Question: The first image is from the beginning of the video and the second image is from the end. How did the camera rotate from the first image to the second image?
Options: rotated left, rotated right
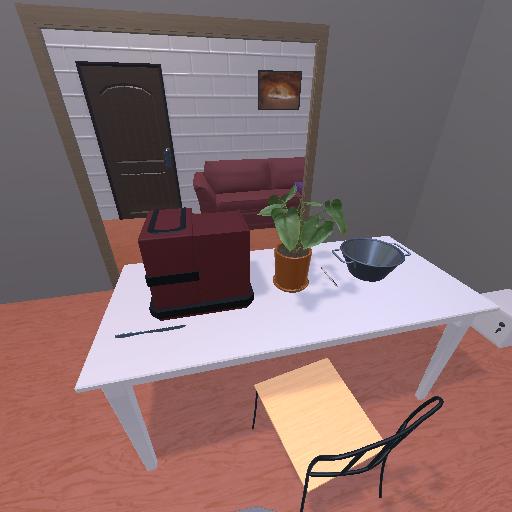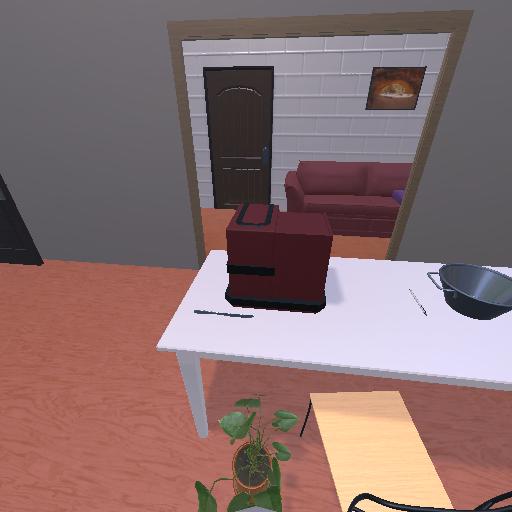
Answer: rotated left